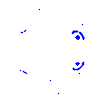
Particle: pion